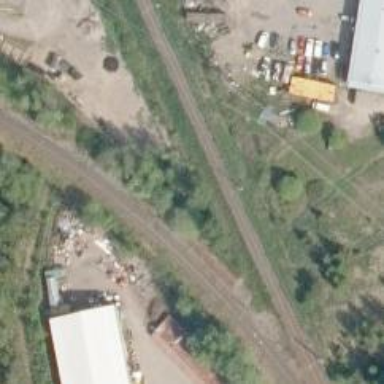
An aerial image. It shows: Railway signal supported by catenary mast.